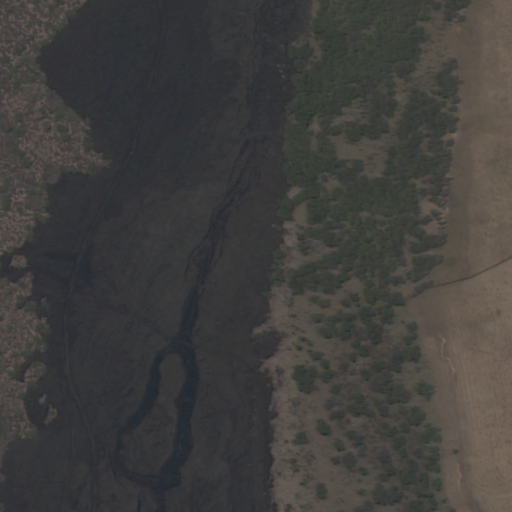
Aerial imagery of mountain in Hawaii named Pookanaka containing only unknown